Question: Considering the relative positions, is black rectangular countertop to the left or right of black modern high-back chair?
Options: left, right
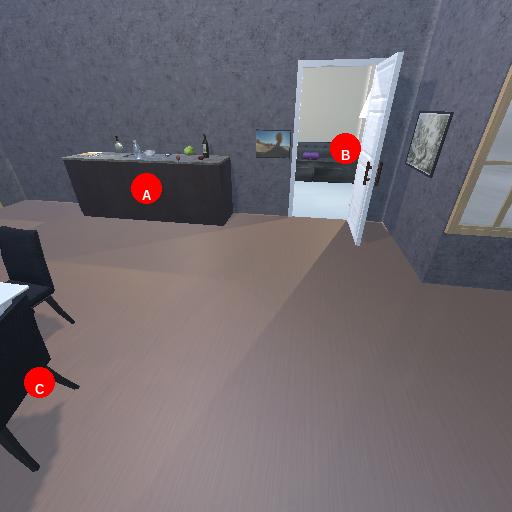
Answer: left